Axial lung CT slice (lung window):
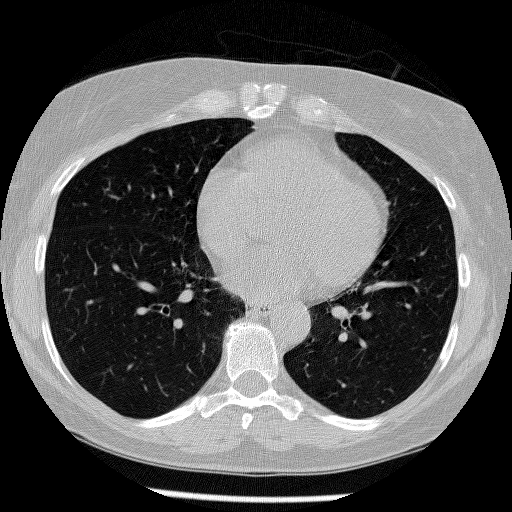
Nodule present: no